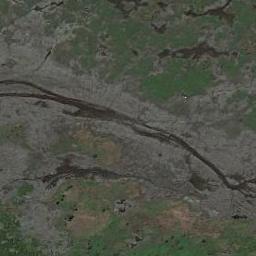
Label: wetland